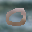
Label: 0